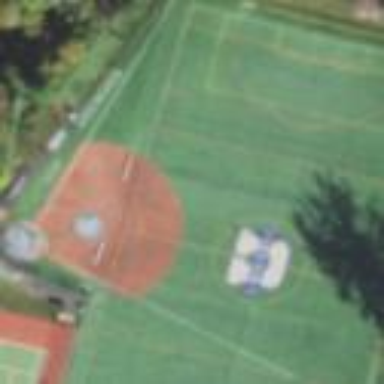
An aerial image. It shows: Baseball pitch for leisure land.